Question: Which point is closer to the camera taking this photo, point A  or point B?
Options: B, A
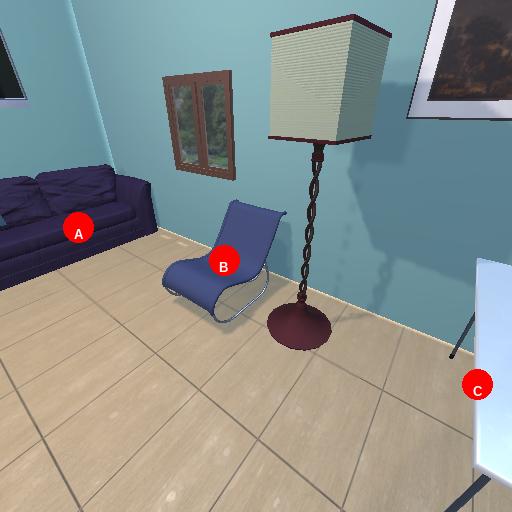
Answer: B